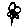
Label: flower